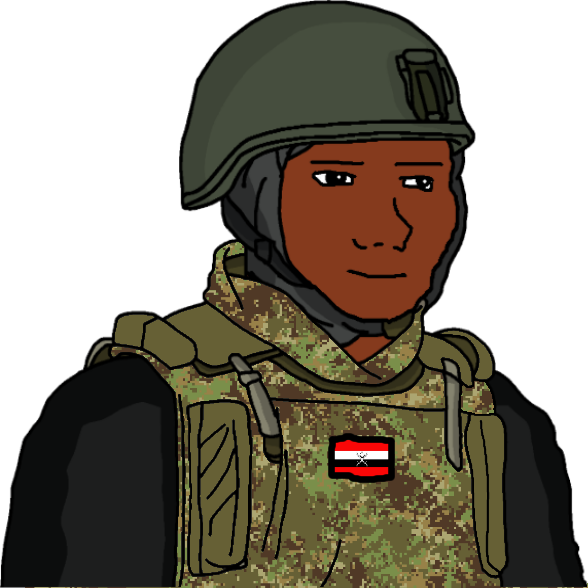
Label: 5_Blackjak